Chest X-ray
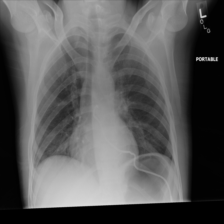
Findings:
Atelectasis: negative
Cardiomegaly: negative
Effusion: negative
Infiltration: negative
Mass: negative
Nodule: negative
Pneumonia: negative
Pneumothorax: negative
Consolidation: negative
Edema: negative
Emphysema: negative
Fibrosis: negative
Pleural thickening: negative
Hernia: negative